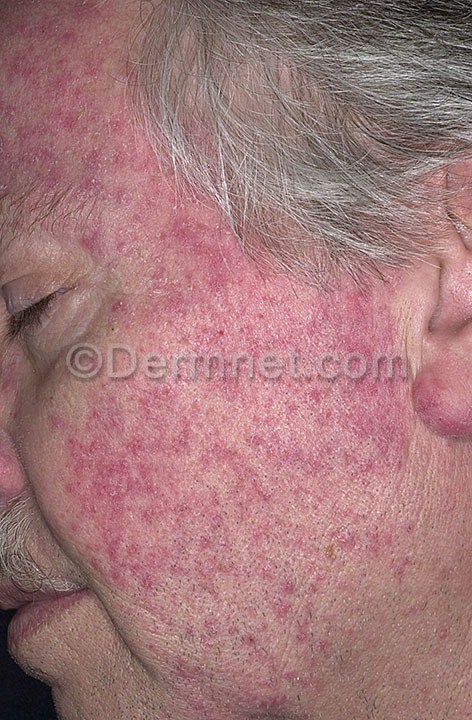
Disease: Acne and Rosacea Photos